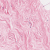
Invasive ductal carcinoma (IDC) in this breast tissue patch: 0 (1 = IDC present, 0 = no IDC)